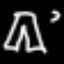
Label: pants